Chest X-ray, AP view. Patient: 67 years old, sex M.
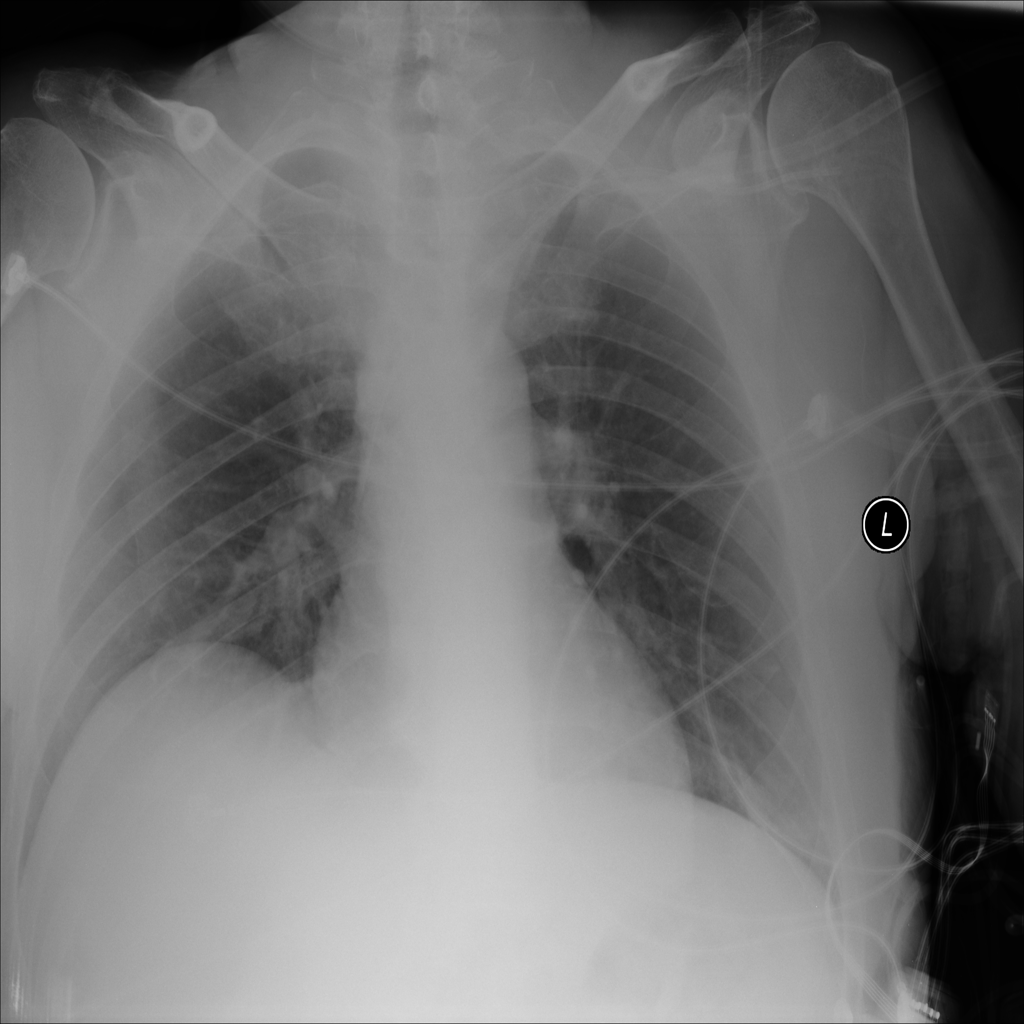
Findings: Infiltration